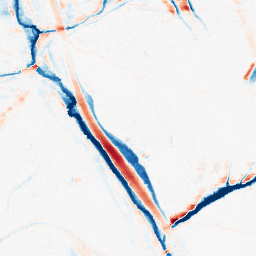
Category: morphological
Decomposition family: morphological_ellipse
Decomposition parameters: operation: average
width: 10
height: 20
Upsampling method: quintic
Upsampling parameters: scale: 8
Upsampling scale: 8